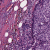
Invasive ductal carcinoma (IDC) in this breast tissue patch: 1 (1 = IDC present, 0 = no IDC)